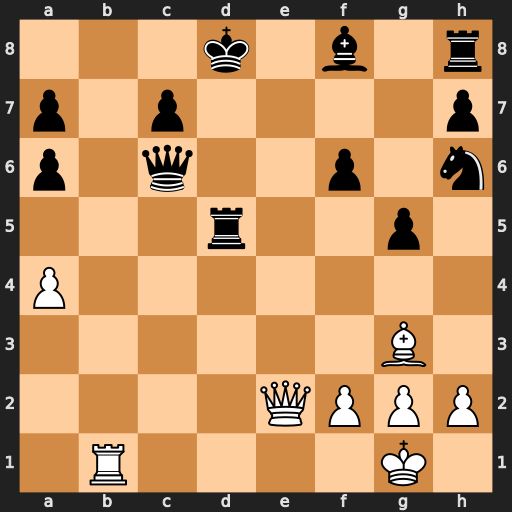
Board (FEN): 3k1b1r/p1p4p/p1q2p1n/3r2p1/P7/6B1/4QPPP/1R4K1
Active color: w
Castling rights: -
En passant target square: -
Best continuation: Rb8+ Kd7 Qe8#